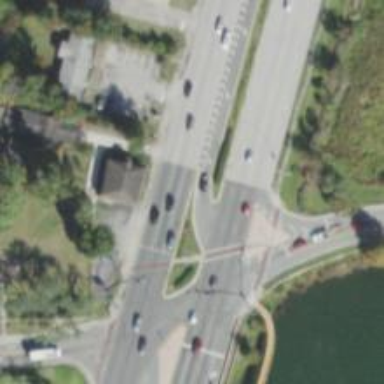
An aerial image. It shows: Footway.